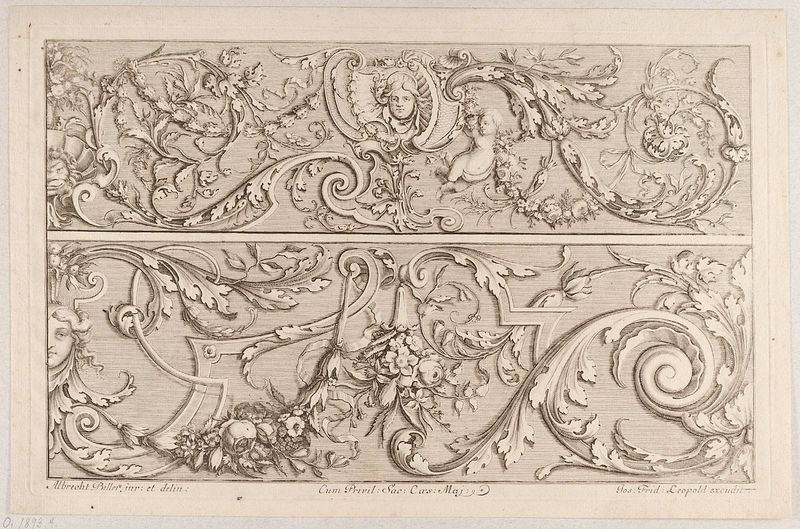
Titel: Blatt aus der Folge 'Wandschilder, Friese, Tischplatte und Tisch für getriebene Silberarbeit'
Künstler: Albrecht Biller
Standort: Hamburg
Institution: Museum für Kunst und Gewerbe Hamburg
Schlagwörter: blätter, blumen, blüten, ornament, barock, gesicht, pflanzen, engel, früchte, putto, papier, grafik, graphik, floral, stuck, fotografie, photographie, maske, druckgraphik, druckgrafik, stich, girlanden, laubwerk, blattwerk, putten, kupferstich, putti, amoretten, groteske, akanthus, arkanthus, arabeske, bandelwerk, folio, reproduktionen, barockzeit, barockzeitalter, blumengewinde, druckerzeugnisse, blüte, ornamentstich, vorlageblätter, ferronerie